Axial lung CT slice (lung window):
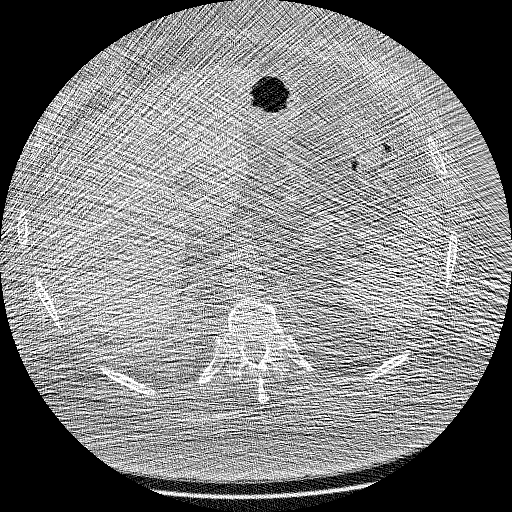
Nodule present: no